Question: I have the following database structure:

The table peekable_tag is essentially a dictionary of lots of different tags.
The table peekable_url is a table full of different URLs and then each URL can be referenced to multiple tags.
For example, a url such as carmechanic.com can have both the tags "Car" and "Mechanic" assigned to it.
And a url such as teslacardirectory.com could have three tags, "Car", "Tesla" and "Mechanic" assigned to it.
using the following query i can pull all of the urls up that have 1 keyword assigned, for example, the keyword "Car"
'''
Select
peekable_tag.tag,
peekable_url.id,
peekable_url.url
From
peekable_tag Inner Join
peekable_urltotag On peekable_urltotag.peekable_tag_id = peekable_tag.id Inner Join
peekable_url On peekable_urltotag.peekable_URL_id = peekable_url.id
Where
peekable_tag.tag = 'Car'
'''
Would return both URLs.
However...
How do I alter this so i can narrow the search down with multiple keywords?
So if i searched for "Car" and "Tesla" as a keyword, only teslacardirectory.com would appear.
I tried
'''
peekable_tag.tag = 'Car' AND peekable_tag.tag = 'Tesla'
'''
But that doesn't return any results.
I thought about nesting one search query inside another, but then I would be limited to only using two keywords. Or nest three queries, but then id be limited to 3 keywords... Is there a way of achieving what im trying to do without limiting how many keywords can be used?
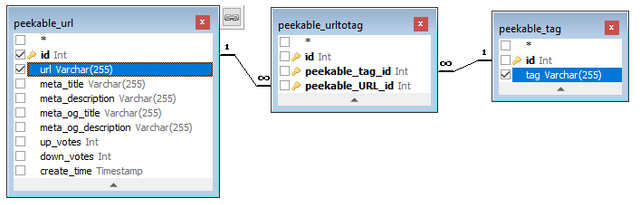
Answer: Use aggregation:
'''
Select u.id, u.url
From peekable_tag t Inner Join
peekable_urltotag ut
On ut.peekable_tag_id = t.id Inner Join
peekable_url u
On ut.peekable_URL_id = u.id
Where t.tag in ('Car', 'Tesla')
group by u.id, u.url
having count(*) = 2; -- both tags match
'''